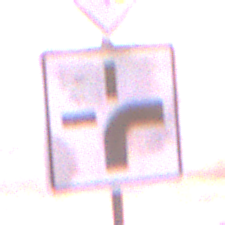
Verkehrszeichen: VerlaufVorfahrtsstrasse3
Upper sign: Vorfahrtsstrasse
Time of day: SunriseSunset
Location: Outdoor (Urban)
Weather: PartlyCloudy
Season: NotSpecified
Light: Natural